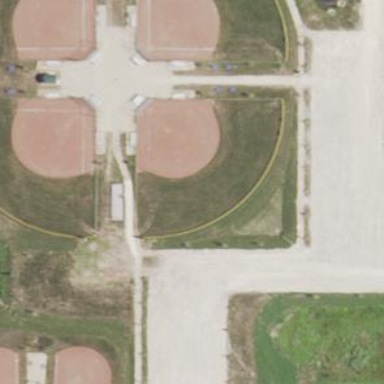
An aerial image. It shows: Sports centre specializing in baseball.